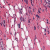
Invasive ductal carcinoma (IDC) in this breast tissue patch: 0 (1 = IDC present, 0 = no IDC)